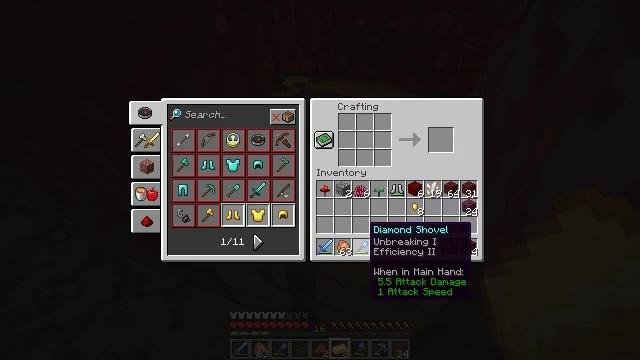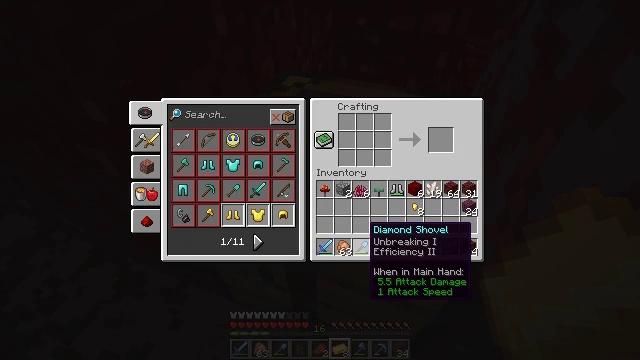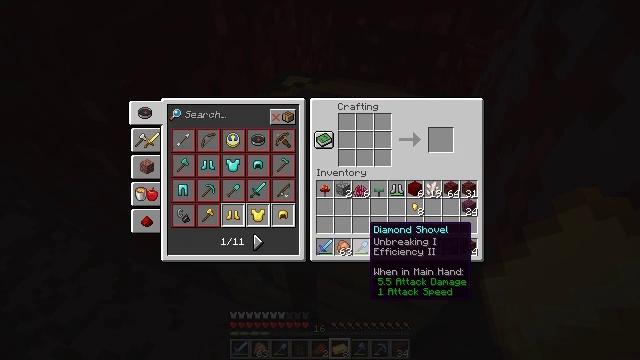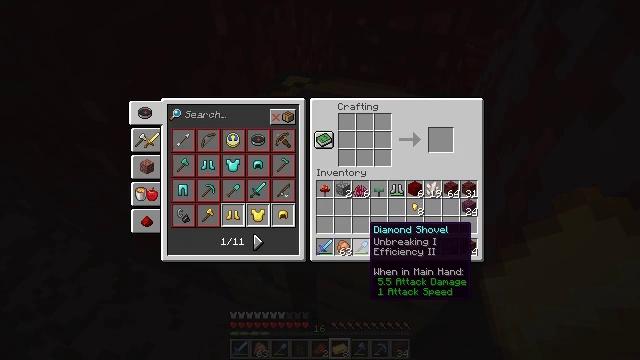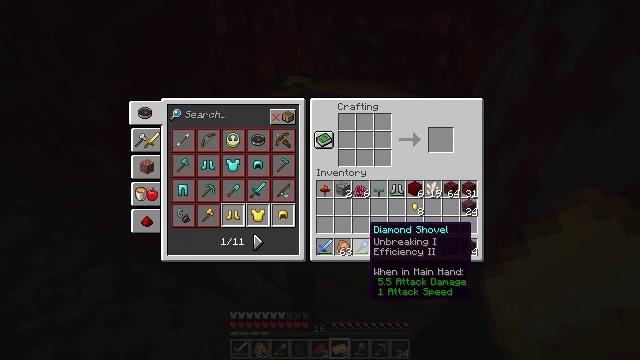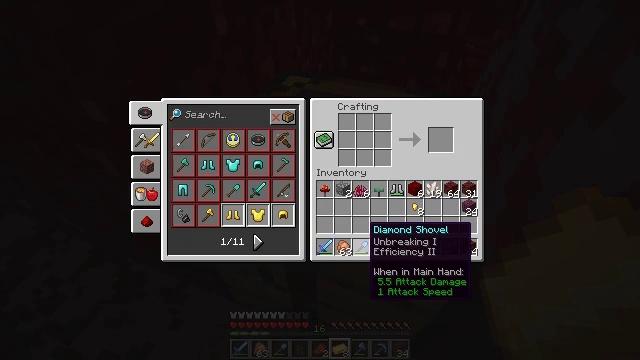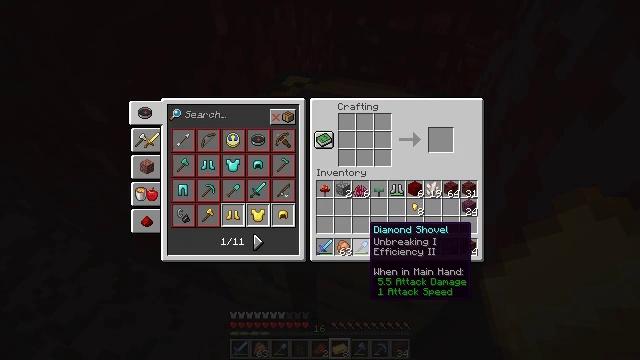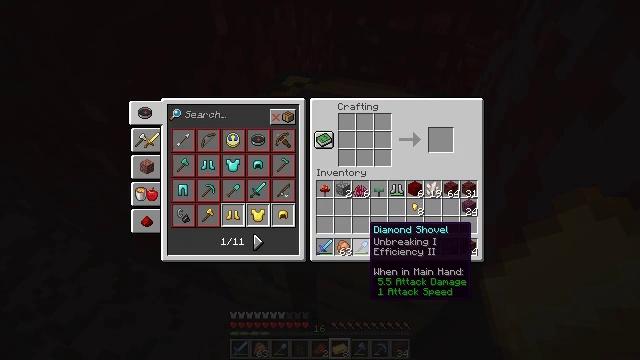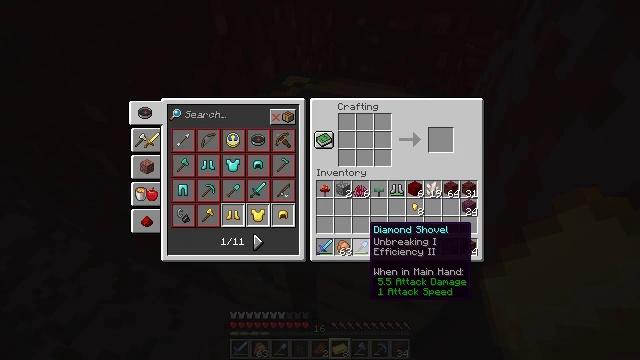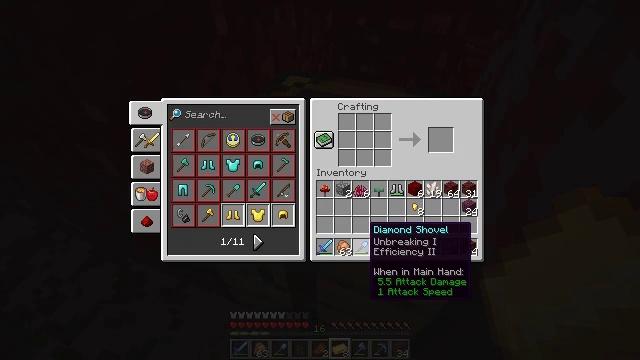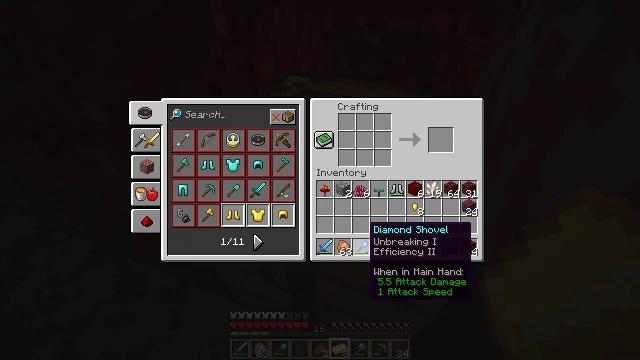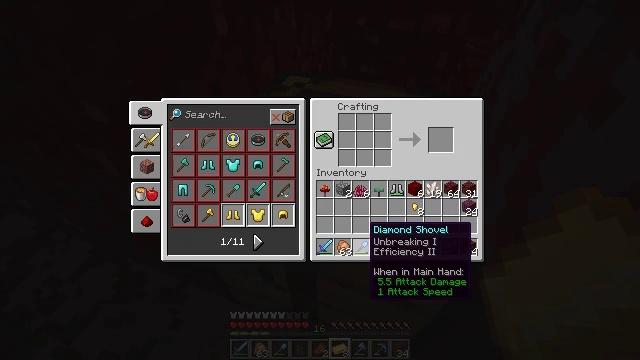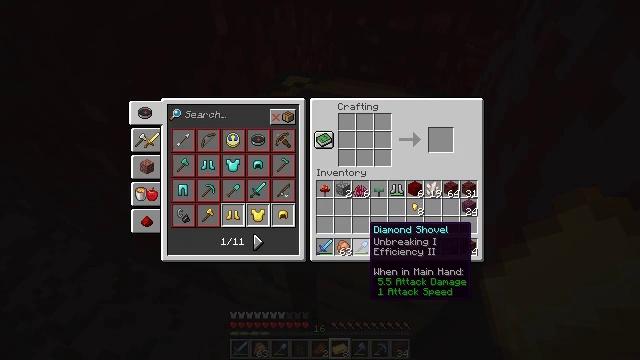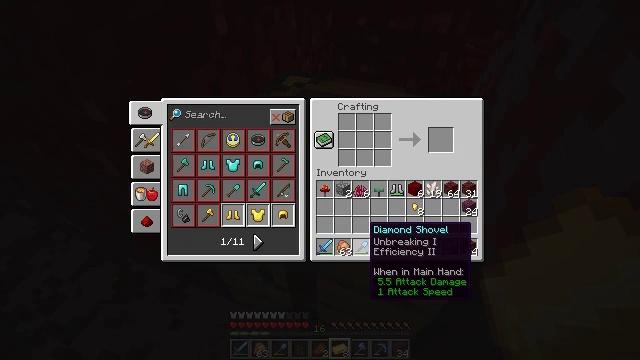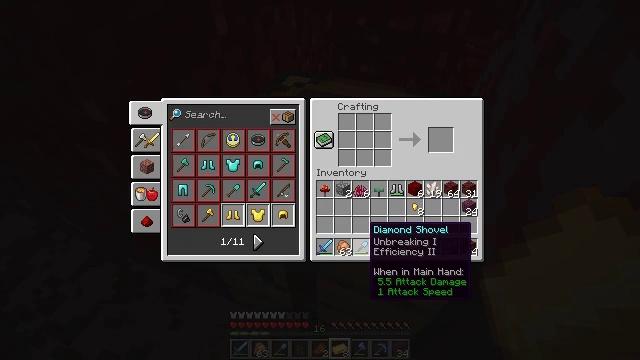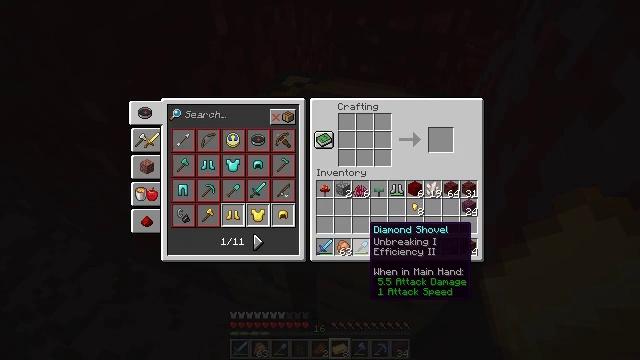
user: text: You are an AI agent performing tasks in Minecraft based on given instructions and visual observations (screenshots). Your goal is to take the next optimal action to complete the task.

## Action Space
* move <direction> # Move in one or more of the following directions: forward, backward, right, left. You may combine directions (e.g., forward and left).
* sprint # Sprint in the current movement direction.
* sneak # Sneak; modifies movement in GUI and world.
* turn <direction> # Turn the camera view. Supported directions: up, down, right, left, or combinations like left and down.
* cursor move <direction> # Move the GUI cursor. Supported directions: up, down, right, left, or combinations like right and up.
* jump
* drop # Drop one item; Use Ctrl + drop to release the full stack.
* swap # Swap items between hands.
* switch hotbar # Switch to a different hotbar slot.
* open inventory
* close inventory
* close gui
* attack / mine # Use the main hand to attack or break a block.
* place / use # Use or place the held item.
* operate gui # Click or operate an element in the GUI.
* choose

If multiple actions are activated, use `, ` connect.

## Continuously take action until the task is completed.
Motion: motion action
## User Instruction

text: Break the nether wart block with a tool.
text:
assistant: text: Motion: no_op
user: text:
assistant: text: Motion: no_op
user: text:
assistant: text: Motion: no_op
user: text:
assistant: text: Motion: no_op
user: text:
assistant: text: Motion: no_op
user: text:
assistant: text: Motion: no_op
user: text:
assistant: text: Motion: no_op
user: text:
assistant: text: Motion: no_op
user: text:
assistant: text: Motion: no_op
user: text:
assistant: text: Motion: no_op
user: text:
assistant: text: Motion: no_op
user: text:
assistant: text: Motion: no_op
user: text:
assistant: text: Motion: no_op
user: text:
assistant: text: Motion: no_op
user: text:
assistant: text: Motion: no_op
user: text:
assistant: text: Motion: no_op
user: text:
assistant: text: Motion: no_op
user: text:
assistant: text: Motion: no_op
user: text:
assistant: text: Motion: no_op
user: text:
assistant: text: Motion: no_op
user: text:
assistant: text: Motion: no_op
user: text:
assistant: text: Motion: no_op
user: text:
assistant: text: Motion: no_op
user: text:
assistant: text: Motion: no_op
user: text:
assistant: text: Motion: no_op
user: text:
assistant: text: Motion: no_op
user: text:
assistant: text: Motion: no_op
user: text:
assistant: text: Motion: no_op
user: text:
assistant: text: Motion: no_op
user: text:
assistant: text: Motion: no_op